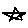
Label: star